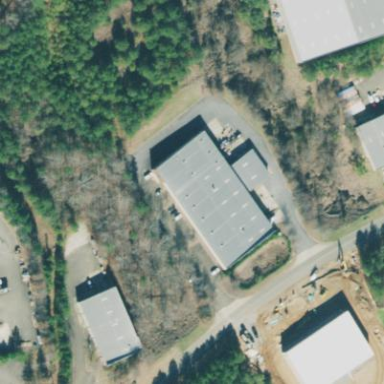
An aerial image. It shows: Industrial building.